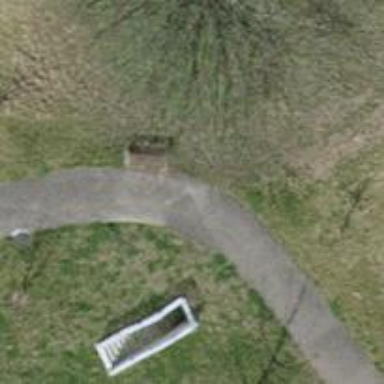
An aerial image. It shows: Brown bench in the vicinity.